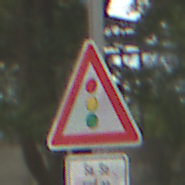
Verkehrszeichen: Lichtzeichenanlage
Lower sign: ZeitangabenMitBeschraenkungAufWochentage9
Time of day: MorningAfternoon
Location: Outdoor (Suburban)
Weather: PartlyCloudy
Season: NotSpecified
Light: Natural